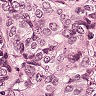
Metastatic tissue present: yes